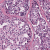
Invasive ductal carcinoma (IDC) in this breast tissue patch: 1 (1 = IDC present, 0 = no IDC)